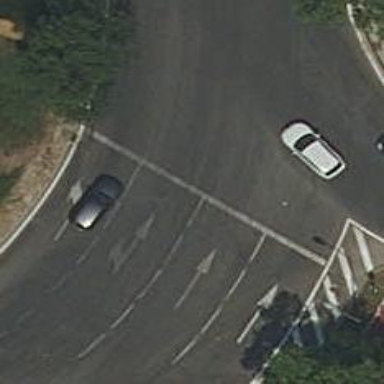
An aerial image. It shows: Roundabout on primary highway.